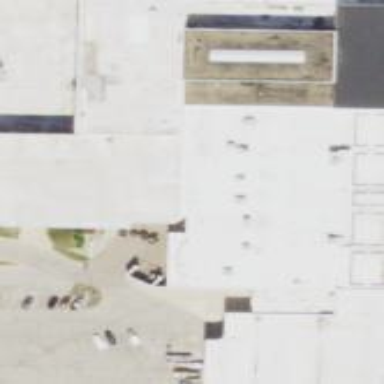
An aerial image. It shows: Retail building.